Brain MRI, t2w sequence, axial 2D slice.
Patient: age 34, sex F, weight 95 kg, height 1.95 m
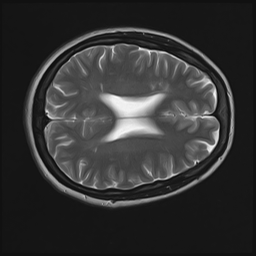